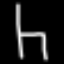
Label: chair